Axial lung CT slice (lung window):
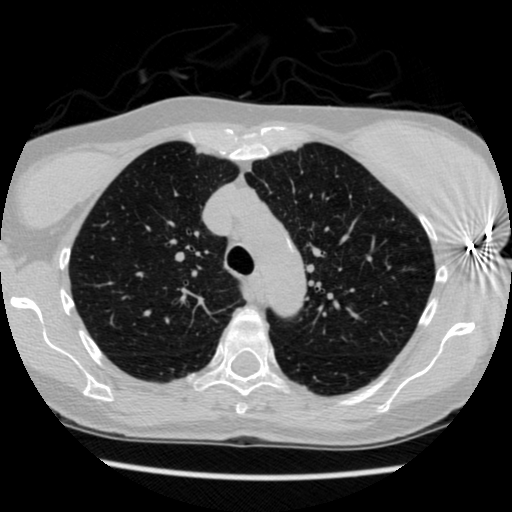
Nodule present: no